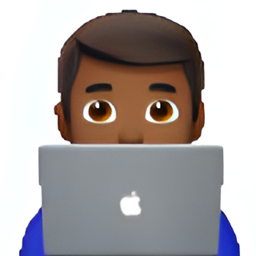
Name: male technologist type 5
Emoji: 👨🏾‍💻
Group: People & Body
Sub-group: person-role